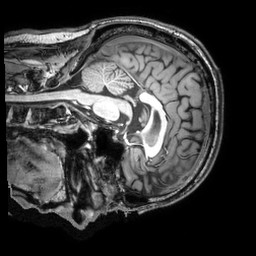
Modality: T1w
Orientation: sagittal
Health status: healthy
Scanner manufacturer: philips
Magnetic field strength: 3 T
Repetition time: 0.008129 s
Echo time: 0.003726 s